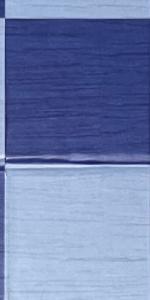
Label: Empty